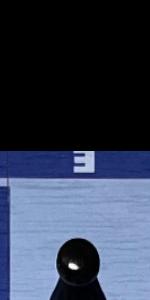
Label: Empty